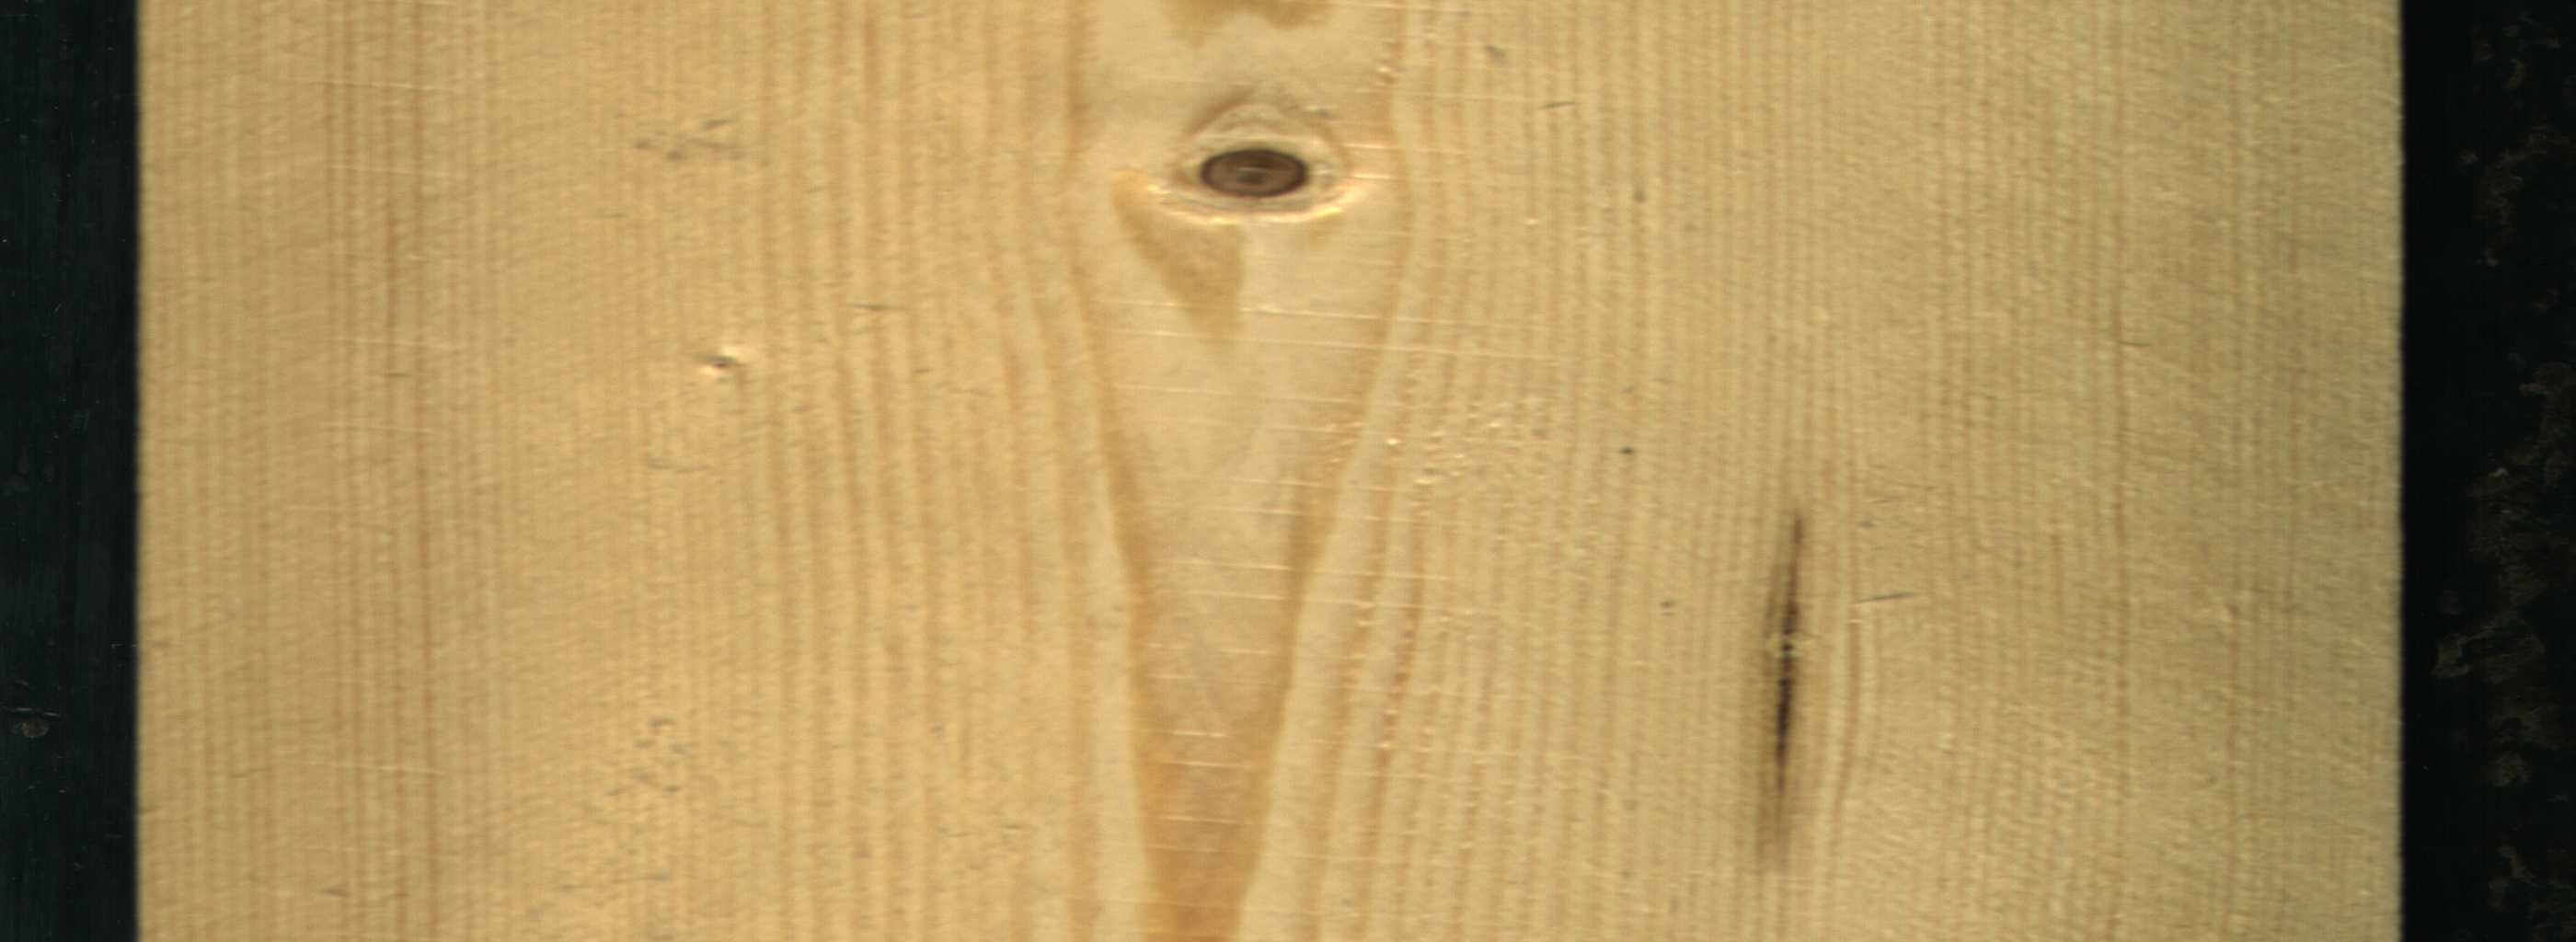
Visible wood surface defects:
resin
resin
Dead_Knot